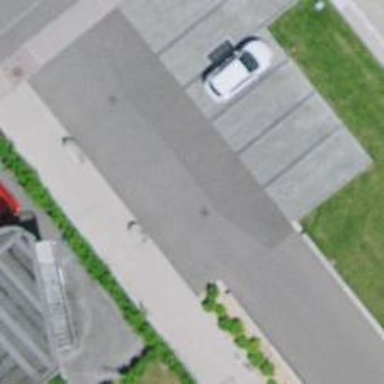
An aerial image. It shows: Road serving as parking aisle.